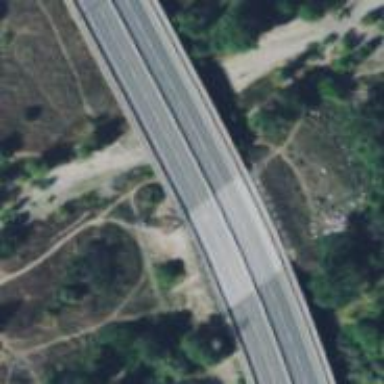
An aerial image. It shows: Trunk highway.